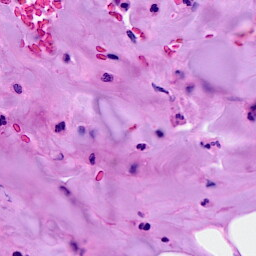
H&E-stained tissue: Breast